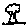
Label: tree